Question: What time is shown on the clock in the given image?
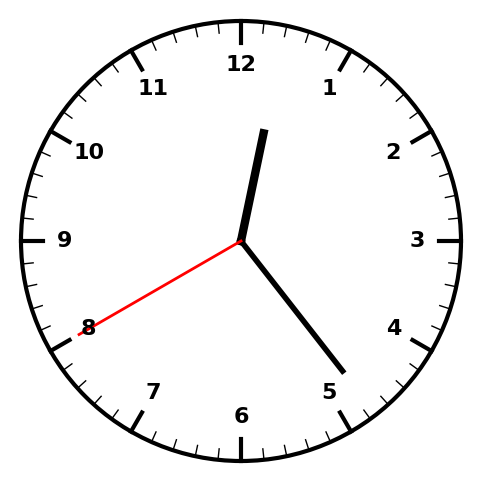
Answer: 12:23:40